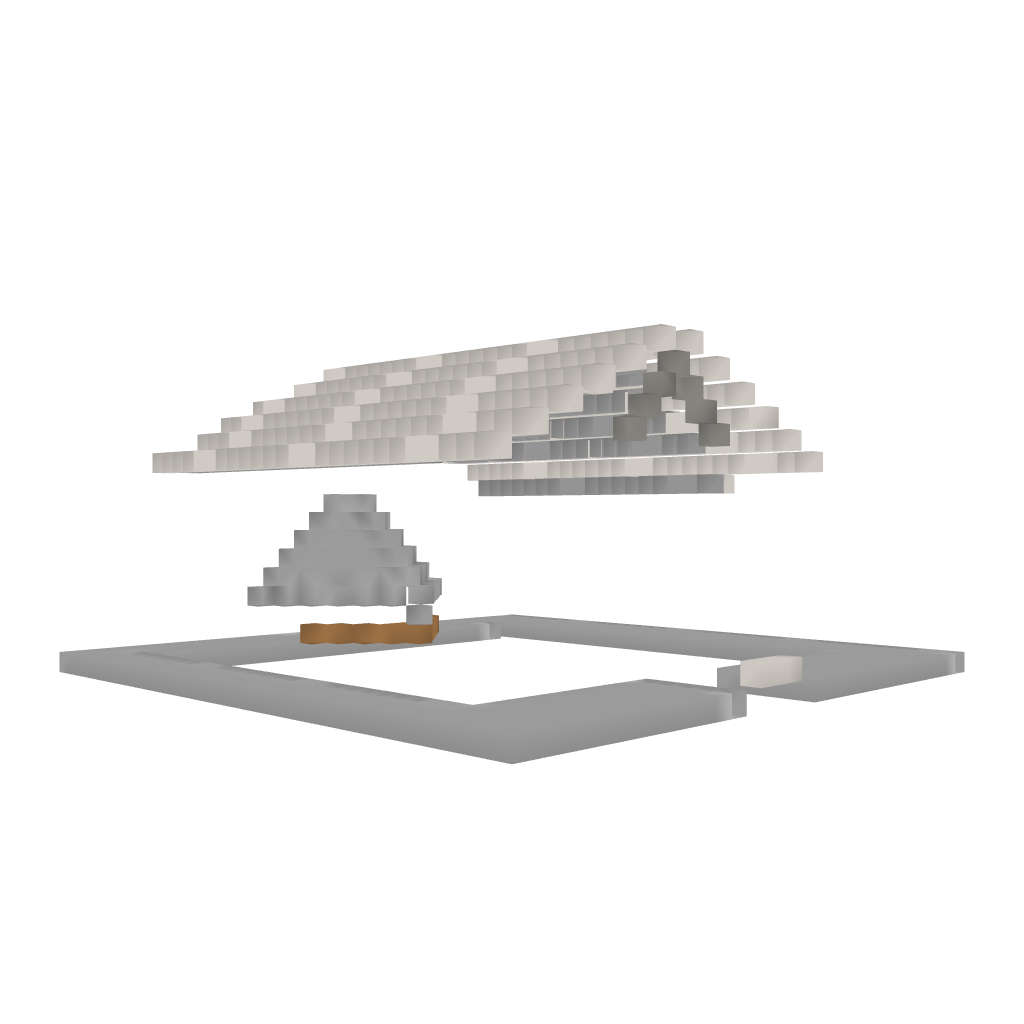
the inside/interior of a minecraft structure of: Standard Temple of quartz